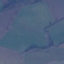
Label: Pasture